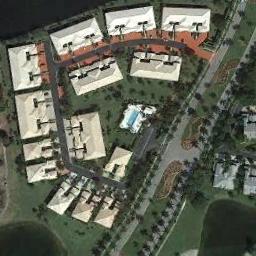
Label: residential